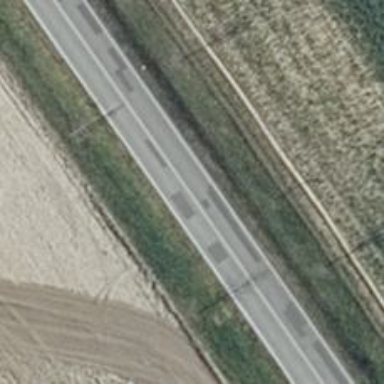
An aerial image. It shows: Secondary road with asphalt surface.